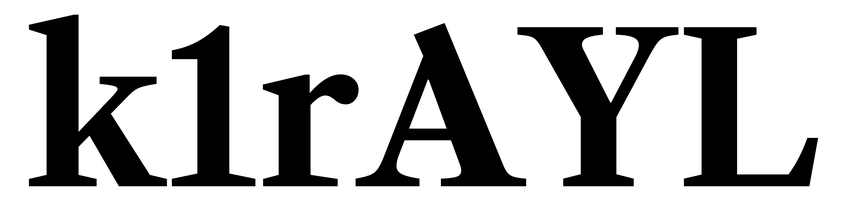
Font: LibreCaslonText_Bold